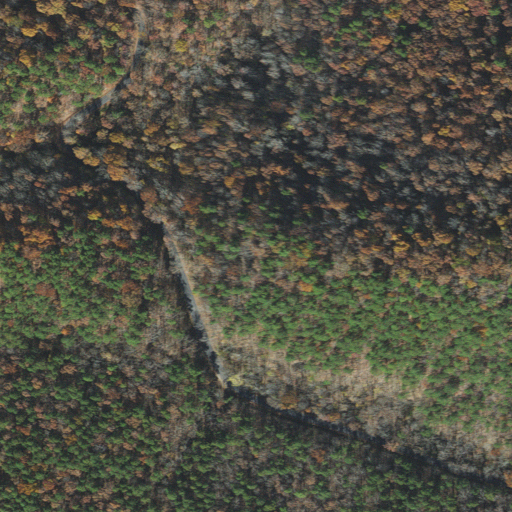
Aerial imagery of gap in Arkansas named Logan Gap containing mixed forest, deciduous forest, evergreen forest, open development, and low intensity development